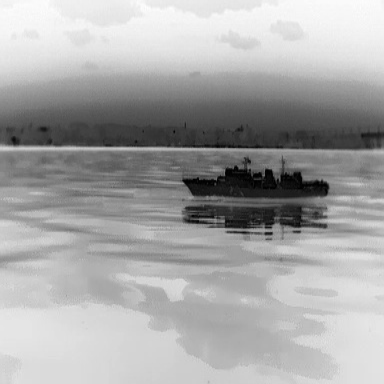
There is a warship in the infrared image.